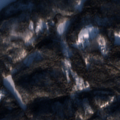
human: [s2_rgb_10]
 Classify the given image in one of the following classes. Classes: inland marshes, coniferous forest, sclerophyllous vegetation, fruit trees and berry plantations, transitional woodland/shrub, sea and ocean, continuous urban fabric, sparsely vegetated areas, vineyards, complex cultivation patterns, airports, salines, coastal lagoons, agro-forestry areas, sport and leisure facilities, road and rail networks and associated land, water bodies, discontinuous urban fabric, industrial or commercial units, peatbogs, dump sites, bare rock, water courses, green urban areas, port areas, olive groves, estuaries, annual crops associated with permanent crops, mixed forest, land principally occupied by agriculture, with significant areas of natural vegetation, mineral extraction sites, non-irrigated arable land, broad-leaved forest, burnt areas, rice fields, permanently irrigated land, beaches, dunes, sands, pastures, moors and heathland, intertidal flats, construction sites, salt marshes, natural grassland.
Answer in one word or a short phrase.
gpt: coniferous forest, mixed forest, water bodies